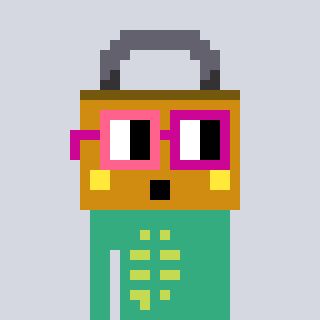
a pixel art character with square pink and red glasses, a lock-shaped head and a teal-colored body on a cool background